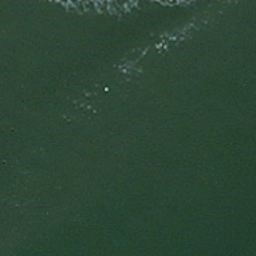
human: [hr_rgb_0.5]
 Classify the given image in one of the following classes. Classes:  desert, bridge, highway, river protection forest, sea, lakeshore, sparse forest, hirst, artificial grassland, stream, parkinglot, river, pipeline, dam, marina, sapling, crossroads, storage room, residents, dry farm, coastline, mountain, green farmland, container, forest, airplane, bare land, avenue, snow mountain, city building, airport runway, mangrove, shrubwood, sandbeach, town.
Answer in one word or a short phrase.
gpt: sea